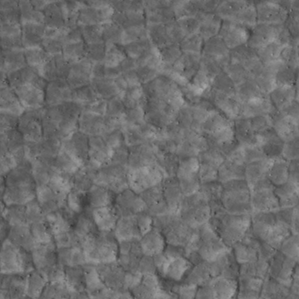
Label: non_frost